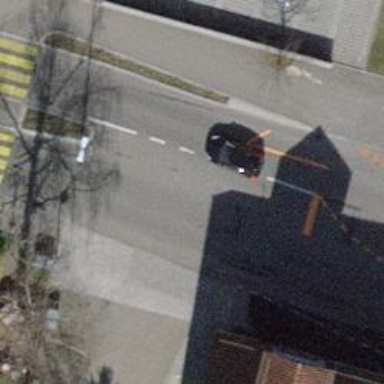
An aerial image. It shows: Secondary road with asphalt surface and dedicated cycle lane.